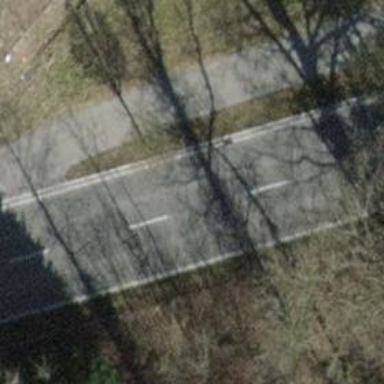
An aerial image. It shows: Tree-lined avenue.